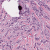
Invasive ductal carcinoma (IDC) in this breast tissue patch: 1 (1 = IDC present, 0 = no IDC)